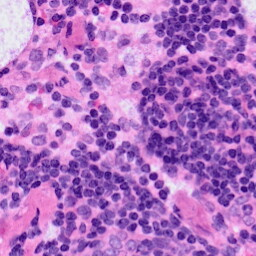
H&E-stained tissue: LymphNode